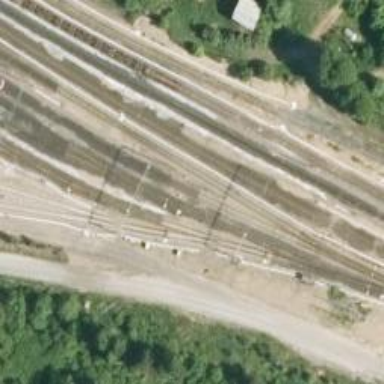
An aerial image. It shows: Rail yard with electrified contact lines for the railway.